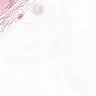
Metastatic tissue present: no